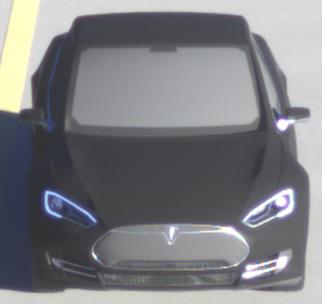
Make: Tesla
Model: Model S 60
Detailed model: Model S
Model produced from: 2013/10
Model produced until: 2014/10
Doors: 5
Color: black
Road condition: dry road
Daytime: sunrise or sunset
Contrast: high contrast